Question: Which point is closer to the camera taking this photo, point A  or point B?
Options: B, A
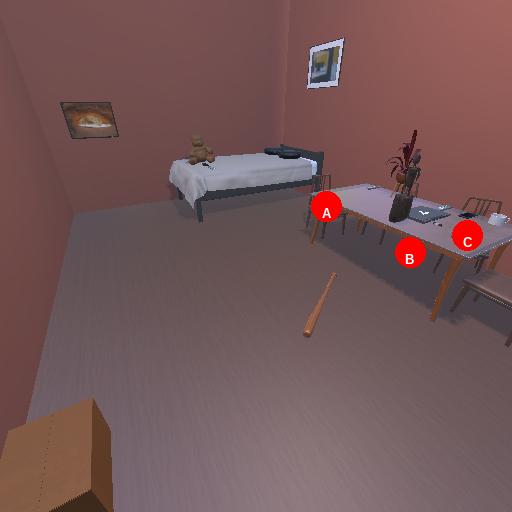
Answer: B